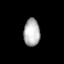
Tissue: lung
Cell type: Fibroblasts
Senescence score: 0.6119
Nuclear area (px): 433
Mean DAPI intensity: 180.94